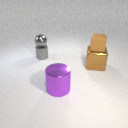
large brown metal cube below small brown rubber cube